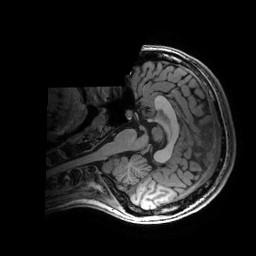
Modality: T1w
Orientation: sagittal